Question: Let's assume I have the following table:

I need the numbers from the column ''Shares'' ordered by ''Company''.
So, Example:
> ABC, INC: 88624 + 5588 + 442214 + 11233DEF Corp.: 4556 + 444863 + 44601
Is there a way to do this using MySQL? Or maybe PHP?
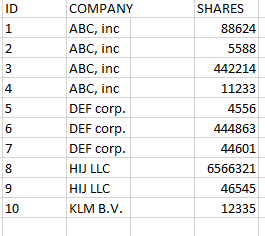
Answer: Aggregate function is the best method:
'''
SELECT SUM(shares), company
FROM table_name
GROUP BY company
'''
The SUM() will do the necessary calculation of the same company name.
The GROUP BY will show them by company.
If you want specific companies not all (let's say 2 companies only):
You can add 'WHERE Company = "ABC inc" OR "DEF Corp"'